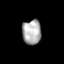
Tissue: prostate
Cell type: T cells
Senescence score: 0.3373
Nuclear area (px): 460
Mean DAPI intensity: 172.548